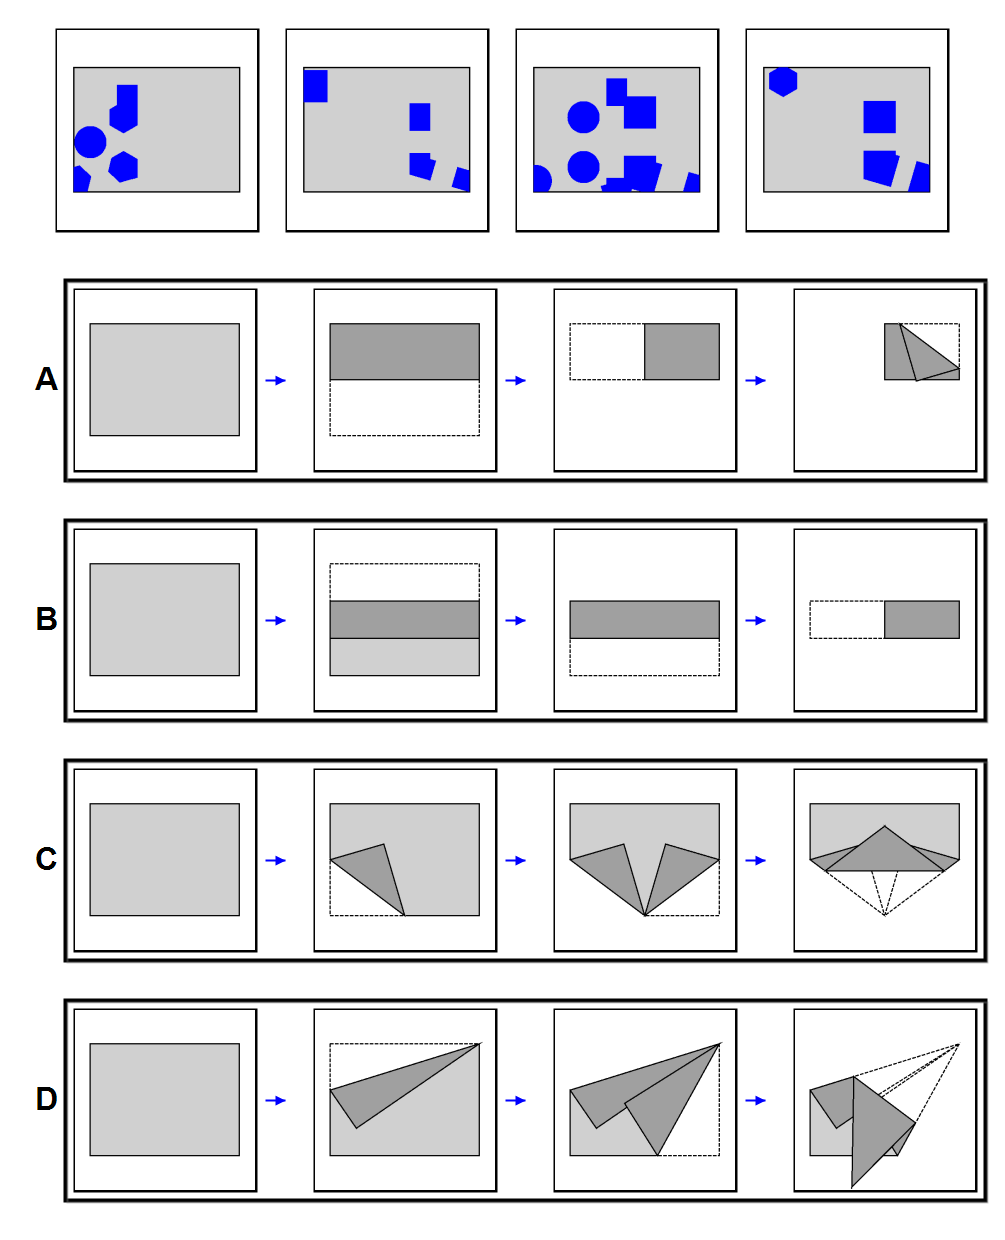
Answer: C